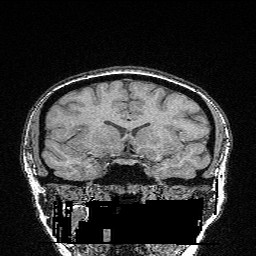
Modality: FLASH
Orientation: sagittal
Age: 24
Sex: female